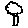
Label: tree